Interaction volume radius: 10 \u00c5
Interaction volume height: 10 \u00c5
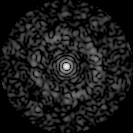
Disorder parameter: 0.7849